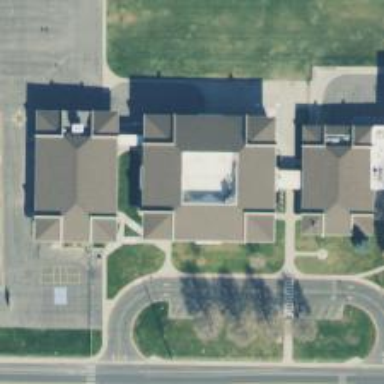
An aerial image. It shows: School.